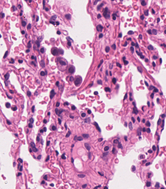
Tumor epithelial tissue: no
Tumor-associated stroma tissue: no
Normal tissue: yes